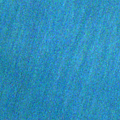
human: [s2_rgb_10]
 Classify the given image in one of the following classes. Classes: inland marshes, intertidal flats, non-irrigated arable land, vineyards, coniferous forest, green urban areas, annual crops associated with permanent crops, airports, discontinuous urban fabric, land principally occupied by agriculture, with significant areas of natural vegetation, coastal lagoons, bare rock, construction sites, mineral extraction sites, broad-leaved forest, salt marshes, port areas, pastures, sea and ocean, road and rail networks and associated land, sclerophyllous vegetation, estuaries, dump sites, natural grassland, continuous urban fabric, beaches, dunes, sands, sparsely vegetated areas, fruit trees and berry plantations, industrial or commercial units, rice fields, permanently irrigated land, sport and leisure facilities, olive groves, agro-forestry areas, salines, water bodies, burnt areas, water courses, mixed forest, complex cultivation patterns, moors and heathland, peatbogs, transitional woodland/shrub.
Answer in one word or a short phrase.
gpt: sea and ocean